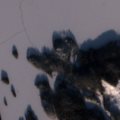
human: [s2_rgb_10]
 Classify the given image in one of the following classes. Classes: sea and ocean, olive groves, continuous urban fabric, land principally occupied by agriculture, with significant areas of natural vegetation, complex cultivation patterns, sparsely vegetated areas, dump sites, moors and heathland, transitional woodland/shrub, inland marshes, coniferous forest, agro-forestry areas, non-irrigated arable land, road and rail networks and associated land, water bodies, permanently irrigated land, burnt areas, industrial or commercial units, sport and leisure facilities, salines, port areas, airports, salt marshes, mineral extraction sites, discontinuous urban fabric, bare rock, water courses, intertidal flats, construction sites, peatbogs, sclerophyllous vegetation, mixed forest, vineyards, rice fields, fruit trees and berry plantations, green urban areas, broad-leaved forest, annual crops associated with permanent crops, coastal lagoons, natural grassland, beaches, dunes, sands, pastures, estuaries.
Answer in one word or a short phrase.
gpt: land principally occupied by agriculture, with significant areas of natural vegetation, coniferous forest, water bodies